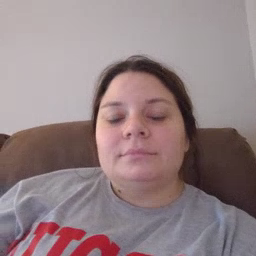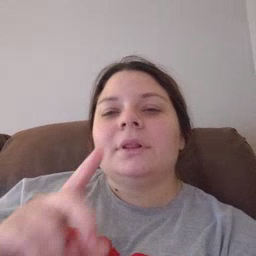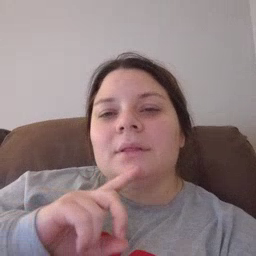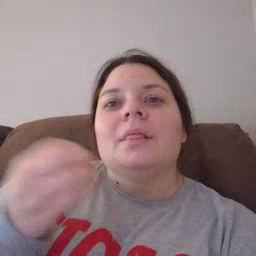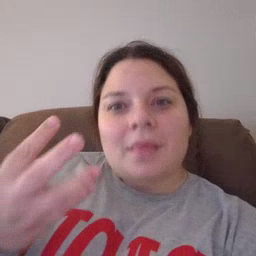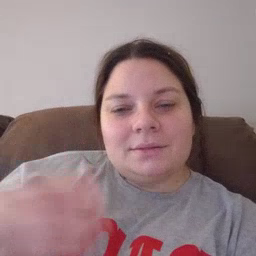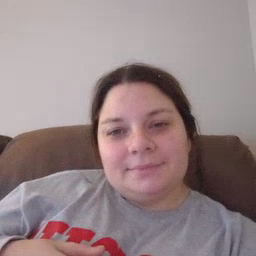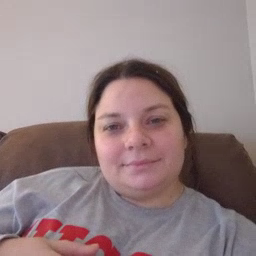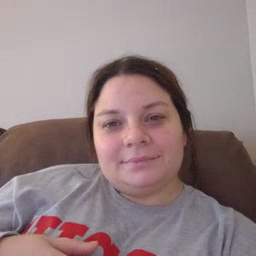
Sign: lamp